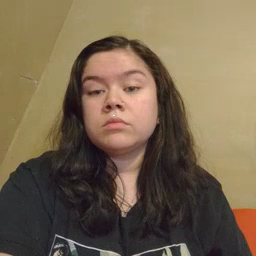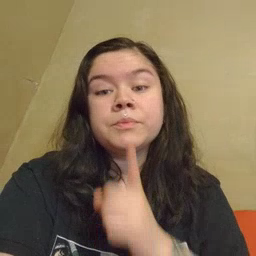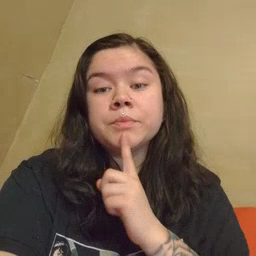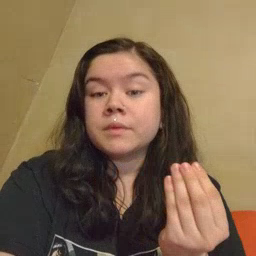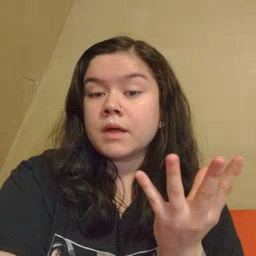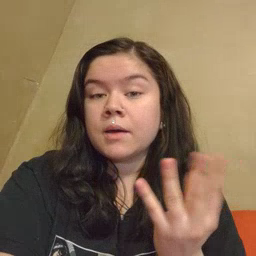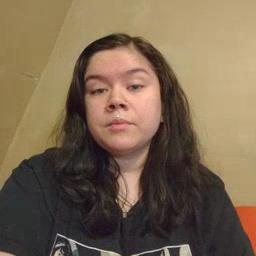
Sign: lamp